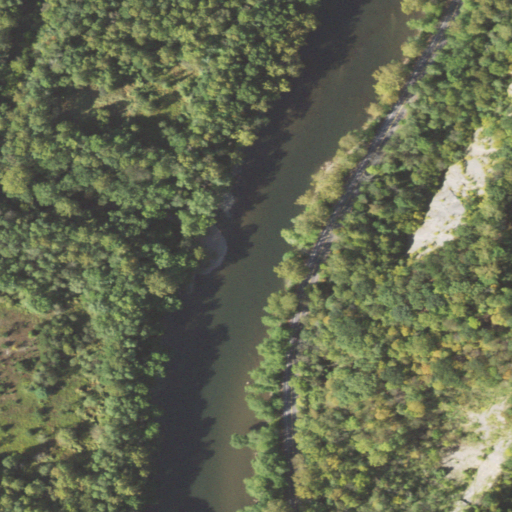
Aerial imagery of valley in Pennsylvania named Smith Valley containing deciduous forest, open water, mixed forest, and open development